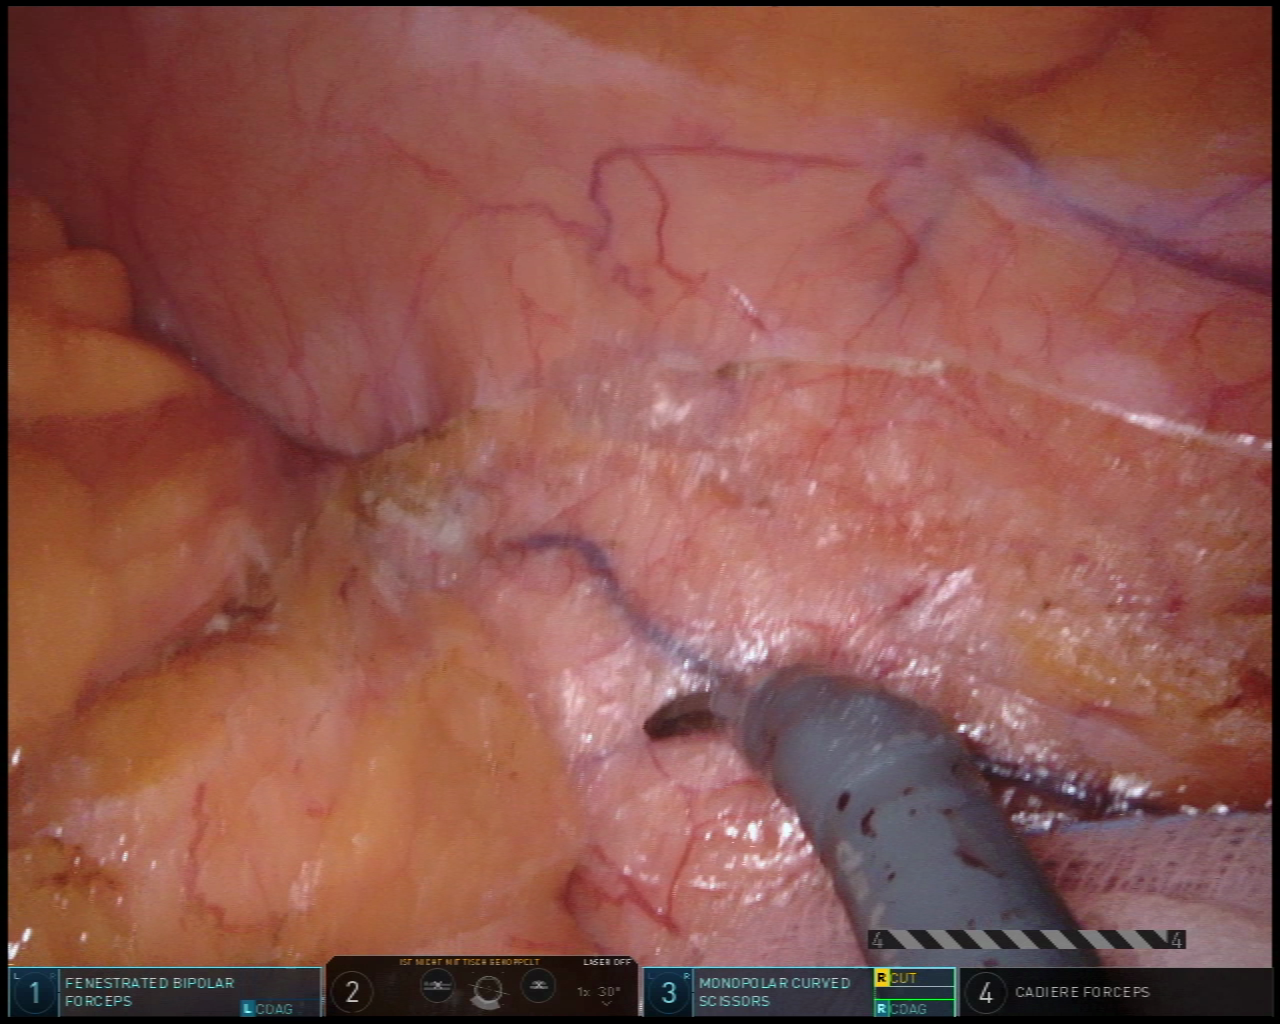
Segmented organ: abdominal_wall
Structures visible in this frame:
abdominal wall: yes
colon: no
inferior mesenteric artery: no
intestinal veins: no
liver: no
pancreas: no
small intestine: no
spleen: no
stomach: no
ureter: no
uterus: no
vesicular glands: no